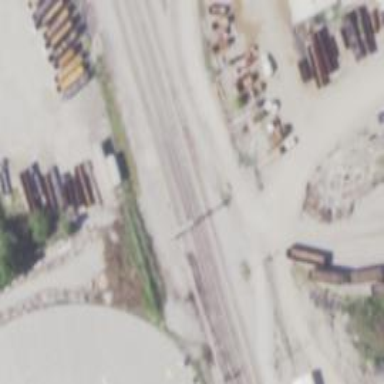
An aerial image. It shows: Railway signal.